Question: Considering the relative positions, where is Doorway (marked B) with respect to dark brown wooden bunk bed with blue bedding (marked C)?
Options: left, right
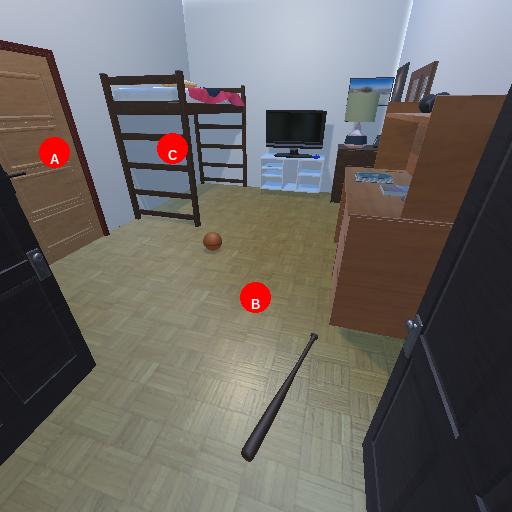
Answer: left